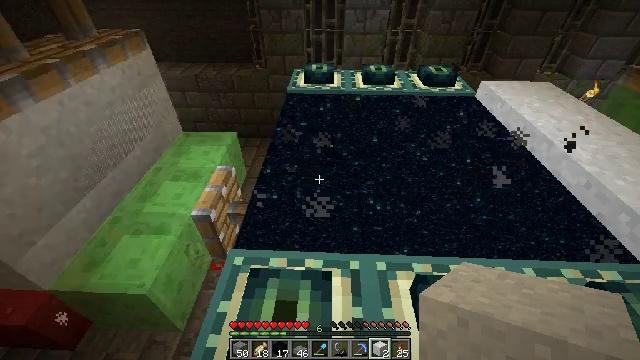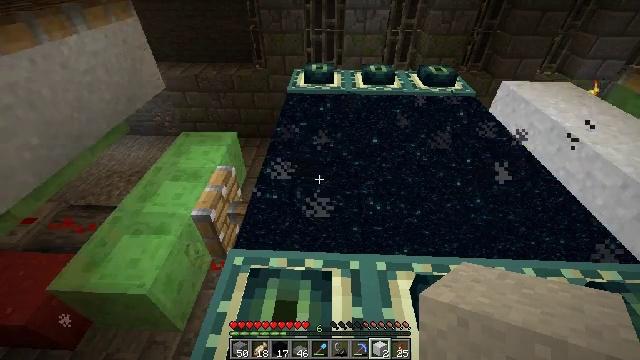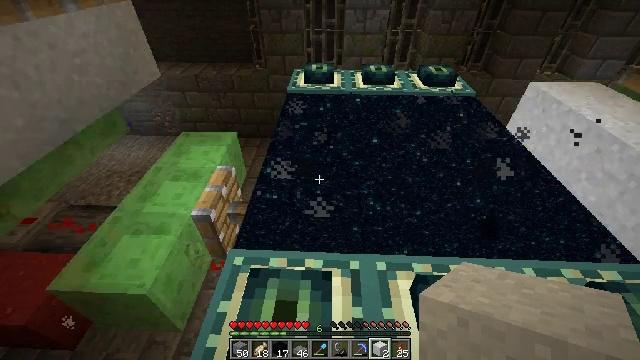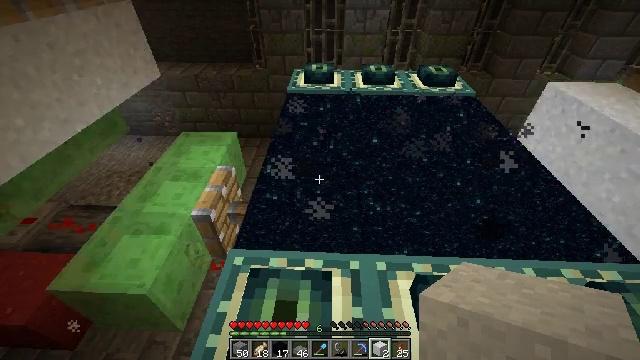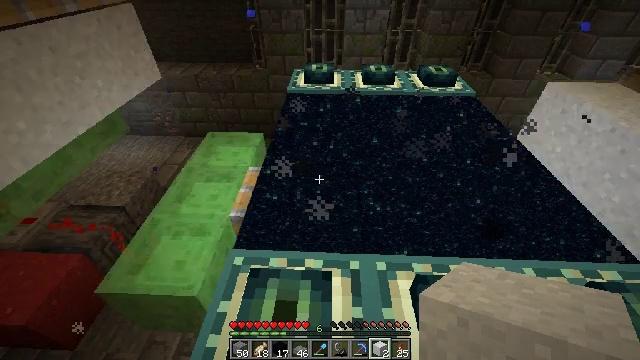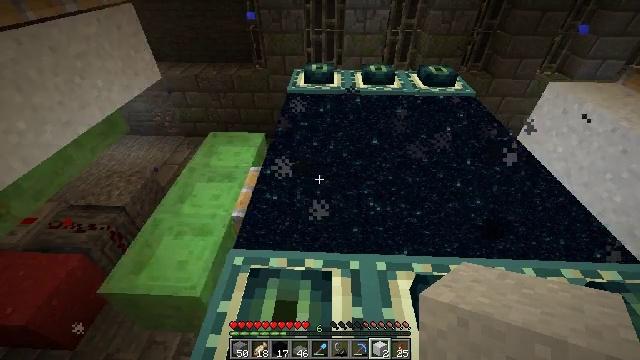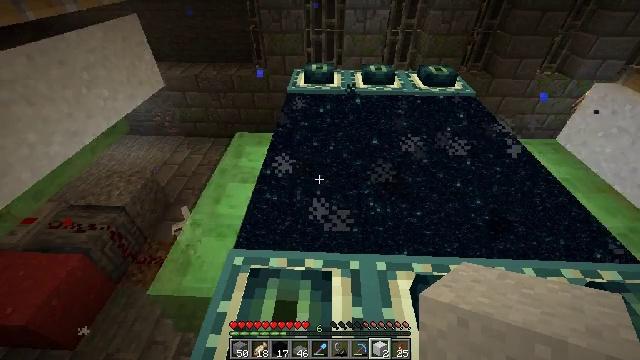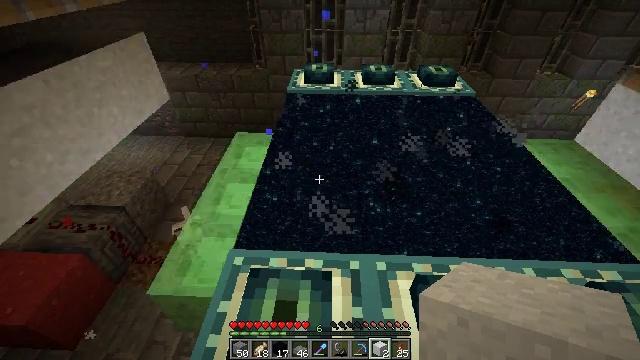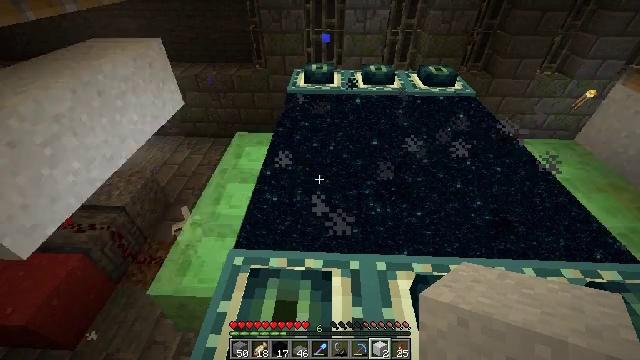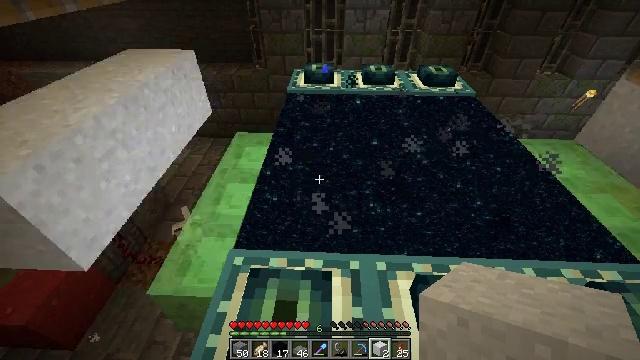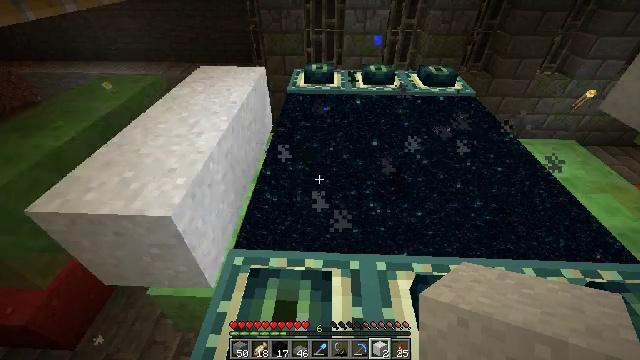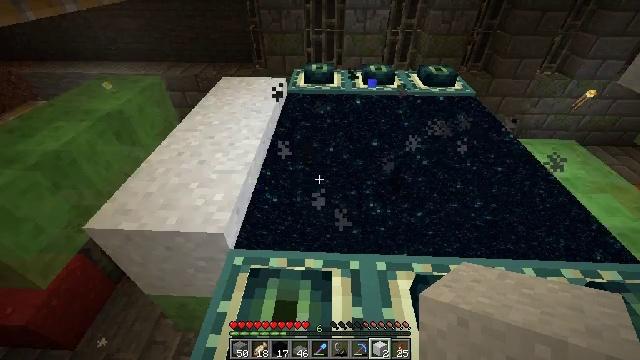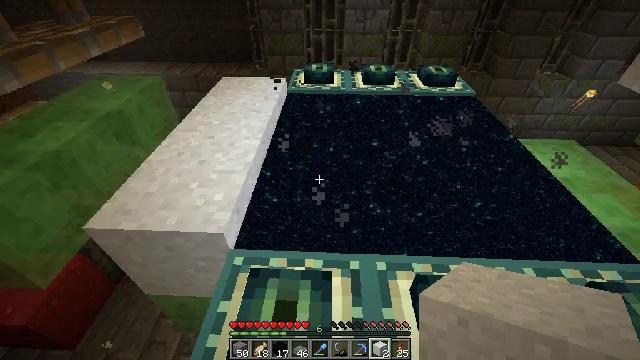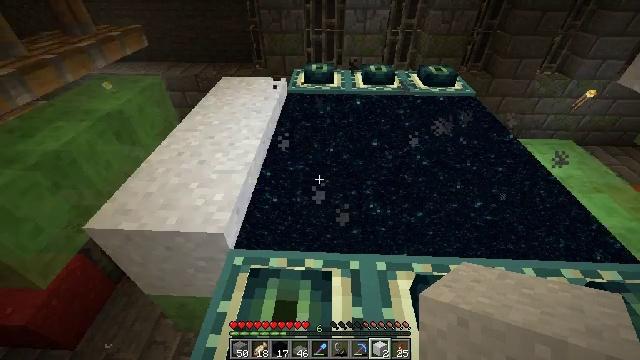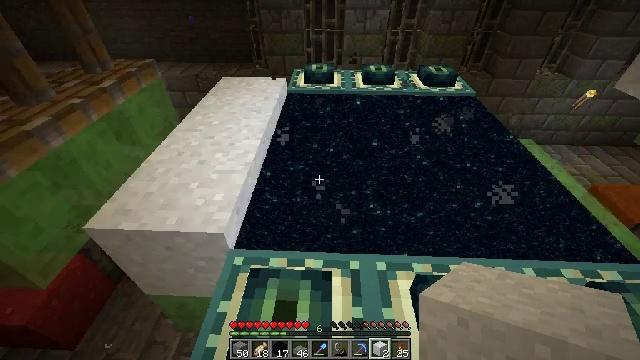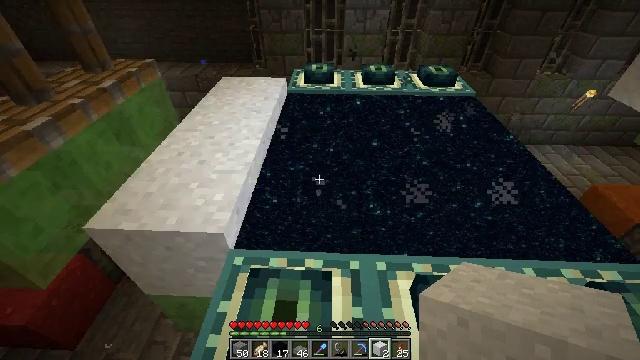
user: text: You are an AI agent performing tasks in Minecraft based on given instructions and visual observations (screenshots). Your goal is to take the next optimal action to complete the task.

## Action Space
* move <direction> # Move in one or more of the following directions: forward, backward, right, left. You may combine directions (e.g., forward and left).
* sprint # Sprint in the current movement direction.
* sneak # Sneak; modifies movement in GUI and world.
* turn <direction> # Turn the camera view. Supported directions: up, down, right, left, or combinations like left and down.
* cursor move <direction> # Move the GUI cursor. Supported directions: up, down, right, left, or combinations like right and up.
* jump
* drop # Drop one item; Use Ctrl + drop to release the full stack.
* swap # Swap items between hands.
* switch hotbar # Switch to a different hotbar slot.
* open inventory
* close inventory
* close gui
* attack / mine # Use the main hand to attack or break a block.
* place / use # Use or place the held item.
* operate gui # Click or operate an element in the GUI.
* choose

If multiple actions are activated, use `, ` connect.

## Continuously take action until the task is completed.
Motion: motion action
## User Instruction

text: Mine white concrete powder.
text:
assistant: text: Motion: no_op
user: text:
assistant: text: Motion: no_op
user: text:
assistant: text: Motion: no_op
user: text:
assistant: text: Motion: no_op
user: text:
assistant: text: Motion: no_op
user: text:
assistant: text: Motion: no_op
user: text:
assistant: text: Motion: no_op
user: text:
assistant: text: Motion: no_op
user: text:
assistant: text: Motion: no_op
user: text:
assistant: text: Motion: no_op
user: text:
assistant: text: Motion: no_op
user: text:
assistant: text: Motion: no_op
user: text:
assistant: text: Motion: no_op
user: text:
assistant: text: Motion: no_op
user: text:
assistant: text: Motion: no_op
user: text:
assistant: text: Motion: no_op
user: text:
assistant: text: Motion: no_op
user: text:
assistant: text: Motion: no_op
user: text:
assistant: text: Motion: no_op
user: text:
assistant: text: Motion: no_op
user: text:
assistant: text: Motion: no_op
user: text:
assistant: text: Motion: no_op
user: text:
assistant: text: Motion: no_op
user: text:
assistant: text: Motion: no_op
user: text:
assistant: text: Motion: no_op
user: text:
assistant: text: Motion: no_op
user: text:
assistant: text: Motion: no_op
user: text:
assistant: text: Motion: no_op
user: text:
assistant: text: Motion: no_op
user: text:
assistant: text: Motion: no_op